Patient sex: M
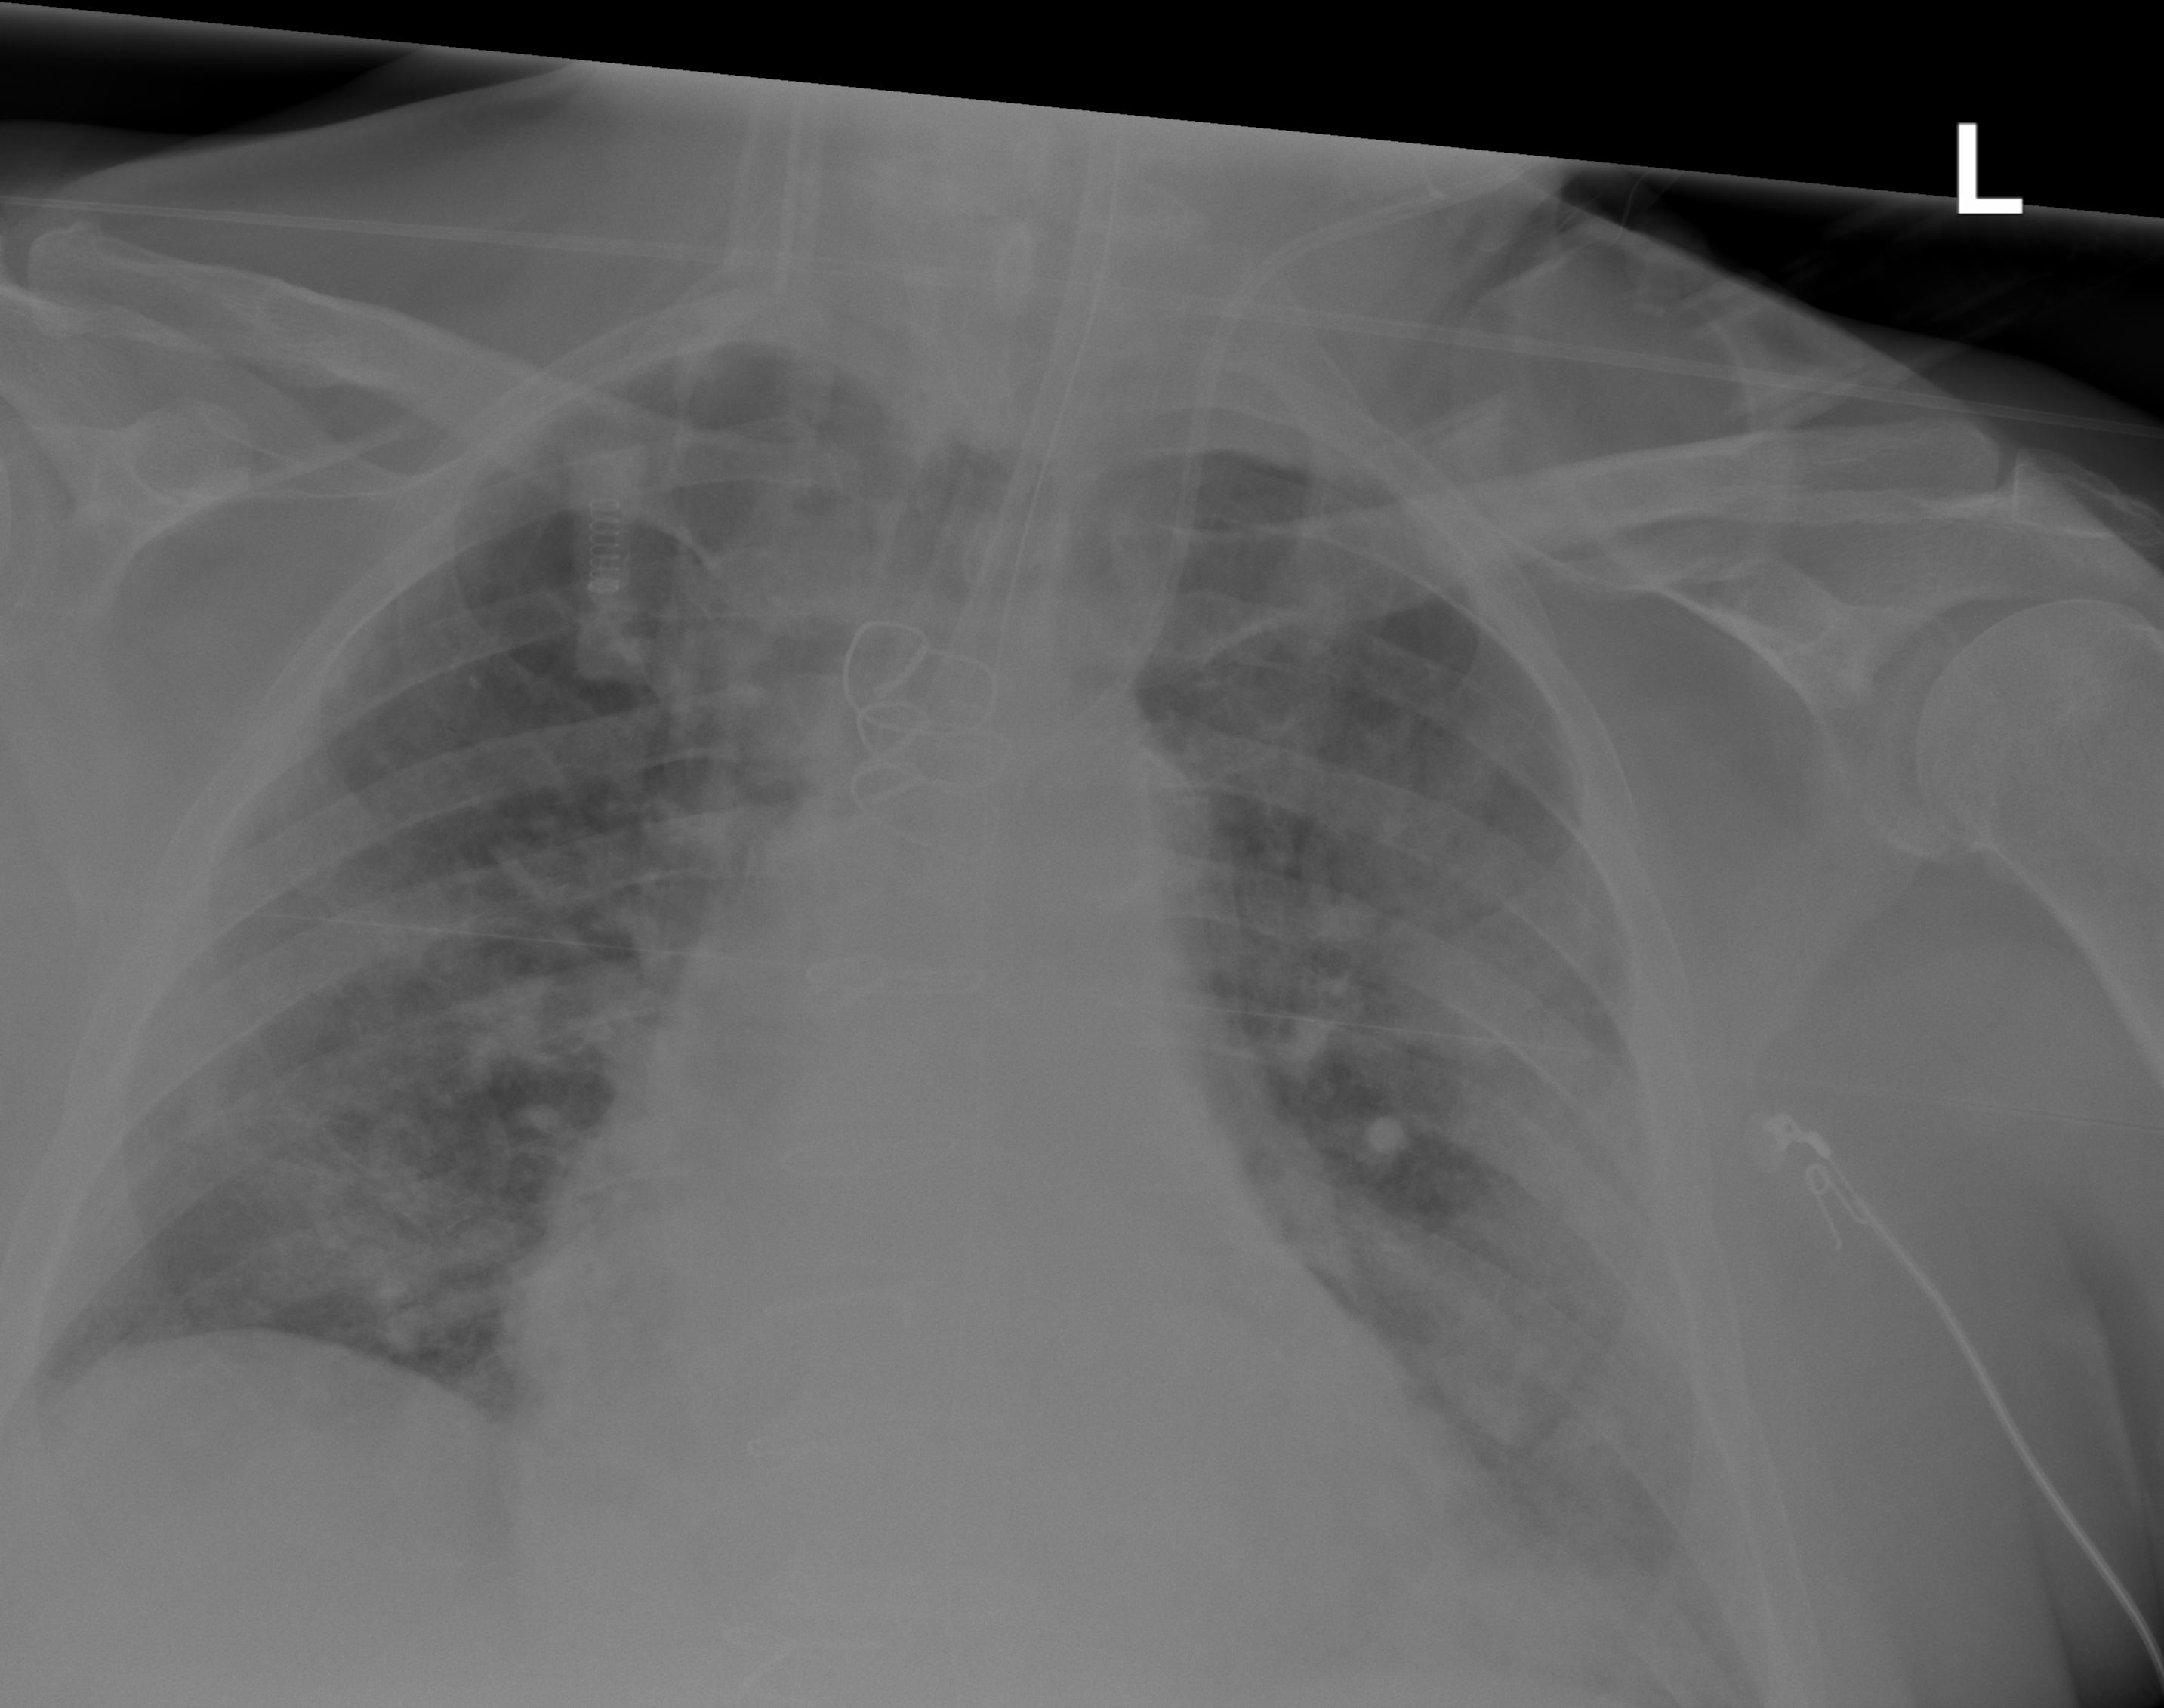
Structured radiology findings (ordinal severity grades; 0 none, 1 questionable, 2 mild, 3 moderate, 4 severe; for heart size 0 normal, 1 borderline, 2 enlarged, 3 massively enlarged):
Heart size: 1
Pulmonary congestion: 2
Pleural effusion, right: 0
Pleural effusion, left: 2
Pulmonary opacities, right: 3
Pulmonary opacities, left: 3
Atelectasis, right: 2
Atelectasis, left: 2